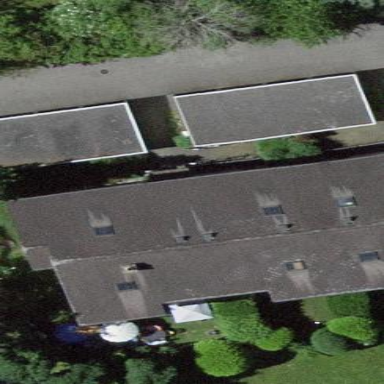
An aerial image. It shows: Gabled roof on residential building.